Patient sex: F
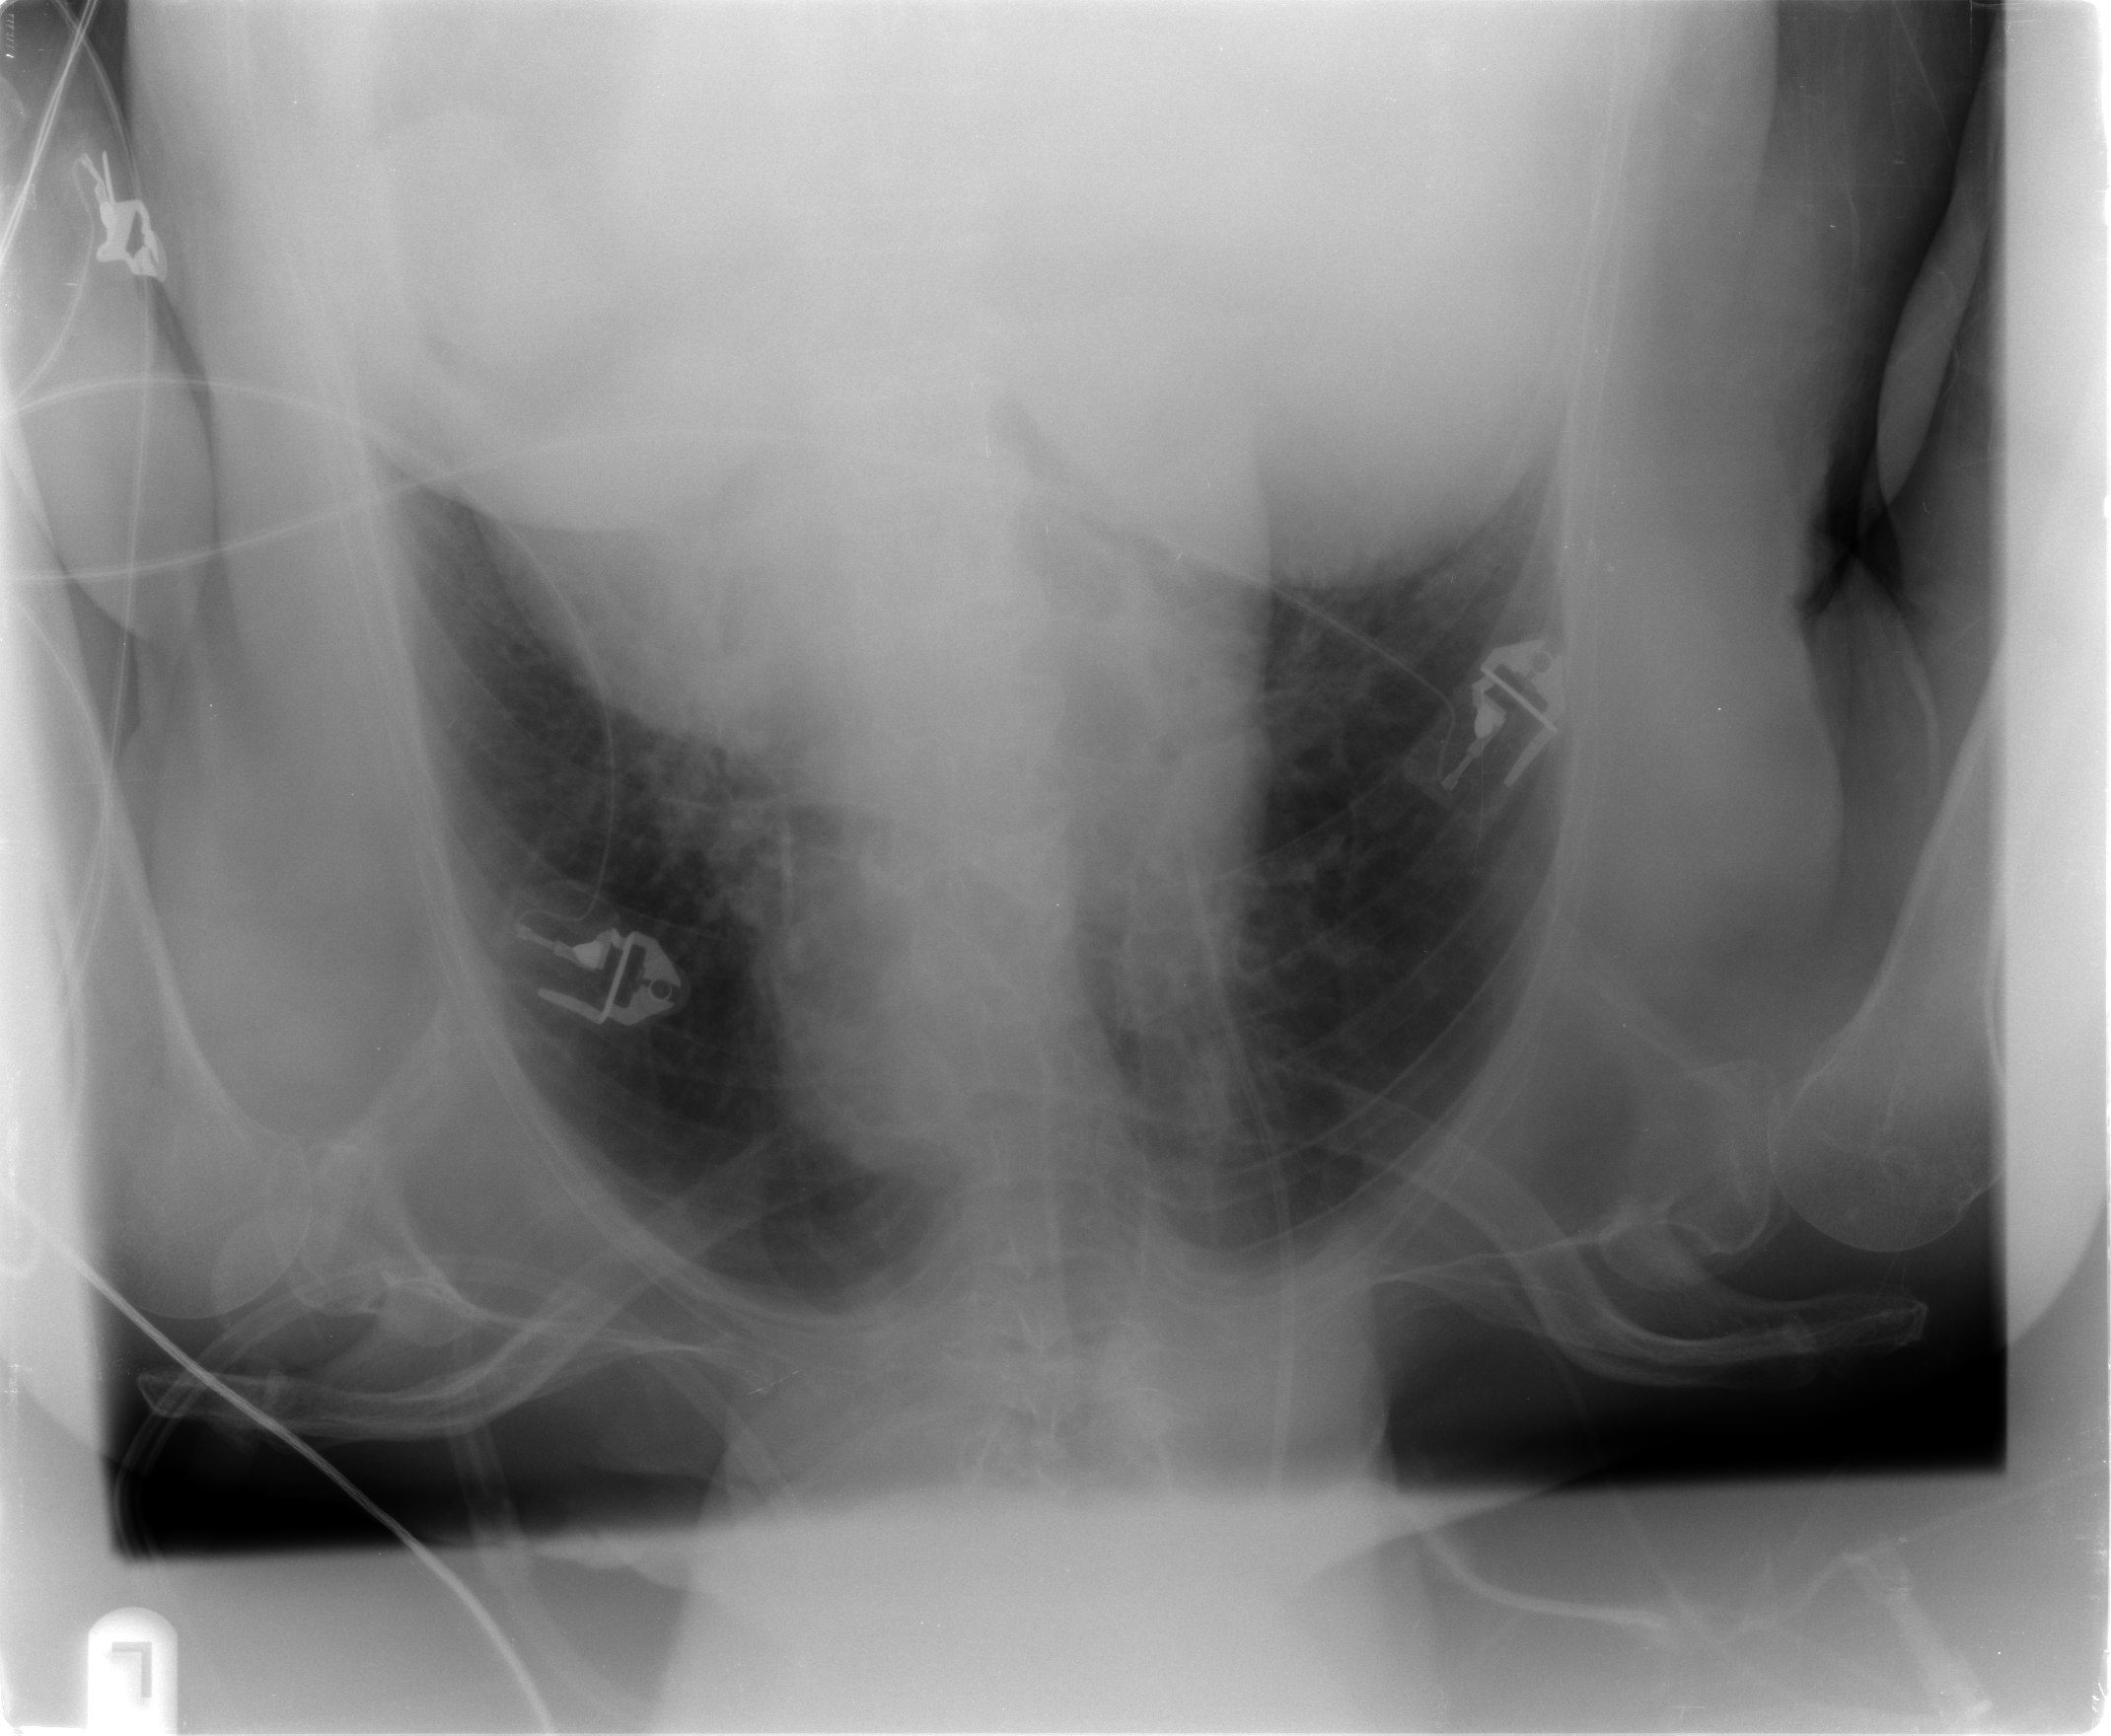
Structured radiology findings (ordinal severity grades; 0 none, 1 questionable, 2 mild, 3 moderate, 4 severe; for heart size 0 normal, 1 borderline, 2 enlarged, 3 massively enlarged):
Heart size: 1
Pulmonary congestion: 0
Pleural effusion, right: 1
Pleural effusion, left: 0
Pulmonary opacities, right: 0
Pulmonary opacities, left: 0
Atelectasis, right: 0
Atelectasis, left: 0